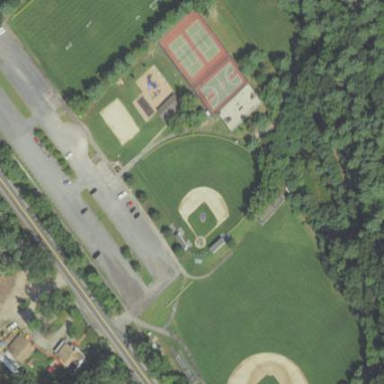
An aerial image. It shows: Baseball pitch for leisure land activities.